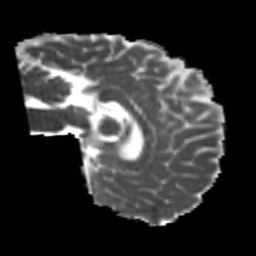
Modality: MD
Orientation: sagittal
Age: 25
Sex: male
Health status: healthy
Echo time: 0.074 s